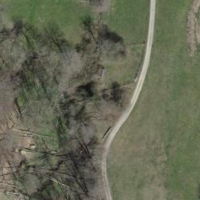
EUNIS habitat code: 24
Species observed at this site:
Gomphocerippus rufus